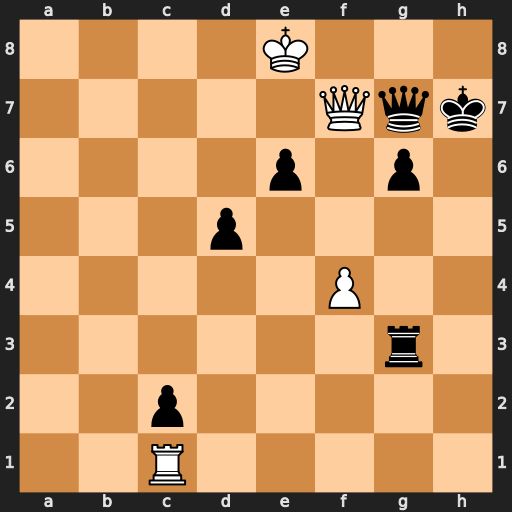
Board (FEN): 4K3/5Qqk/4p1p1/3p4/5P2/6r1/2p5/2R5
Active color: w
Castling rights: -
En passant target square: -
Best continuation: Rh1+ Rh3 Rxh3#